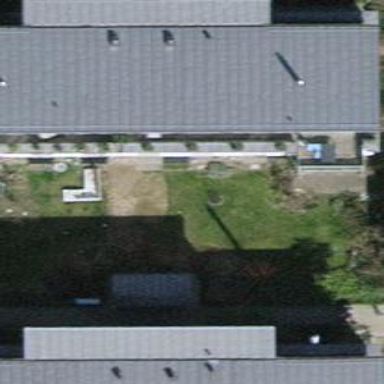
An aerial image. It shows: Flat-roofed building.